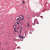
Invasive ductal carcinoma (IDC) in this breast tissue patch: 0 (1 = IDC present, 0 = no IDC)